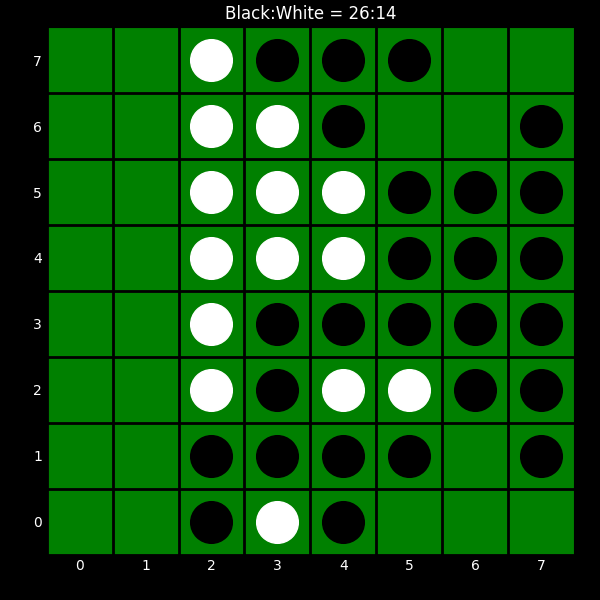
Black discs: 26
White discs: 14